Interaction volume radius: 5 \u00c5
Interaction volume height: 20 \u00c5
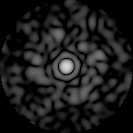
Disorder parameter: 0.8357